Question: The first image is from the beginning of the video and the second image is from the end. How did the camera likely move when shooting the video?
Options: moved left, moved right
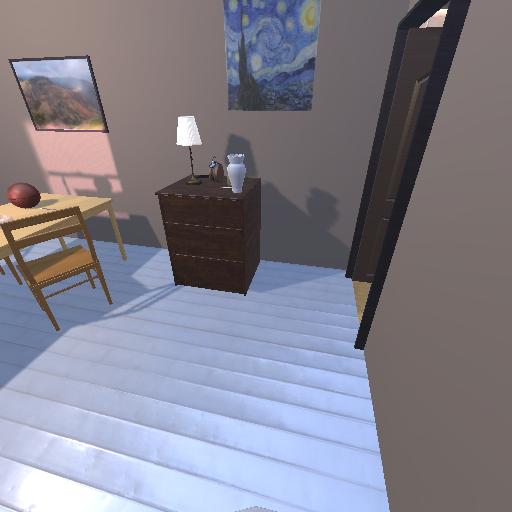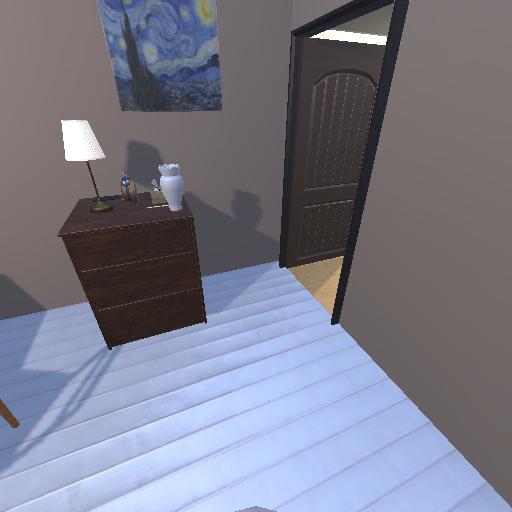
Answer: moved left